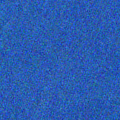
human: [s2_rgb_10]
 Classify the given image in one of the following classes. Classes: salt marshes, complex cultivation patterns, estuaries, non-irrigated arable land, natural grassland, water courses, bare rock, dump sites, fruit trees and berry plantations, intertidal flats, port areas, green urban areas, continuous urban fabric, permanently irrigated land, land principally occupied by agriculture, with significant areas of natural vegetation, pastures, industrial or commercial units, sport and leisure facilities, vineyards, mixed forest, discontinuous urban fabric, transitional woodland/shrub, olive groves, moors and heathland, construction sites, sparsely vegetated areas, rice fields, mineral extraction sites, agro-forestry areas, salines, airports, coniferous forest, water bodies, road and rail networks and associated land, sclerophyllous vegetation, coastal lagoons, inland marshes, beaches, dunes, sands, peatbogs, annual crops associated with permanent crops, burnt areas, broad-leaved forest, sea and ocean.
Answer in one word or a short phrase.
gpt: sea and ocean